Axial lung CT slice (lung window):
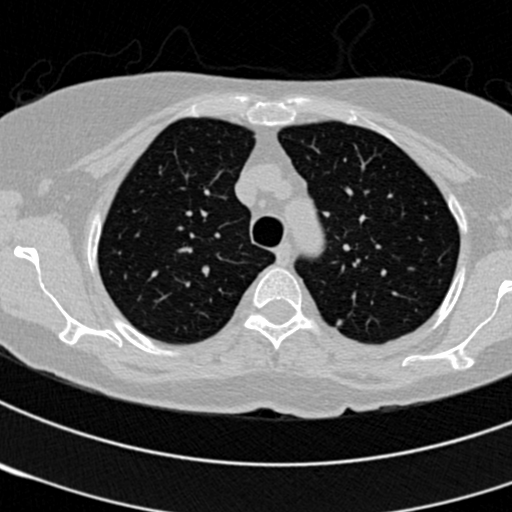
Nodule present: yes
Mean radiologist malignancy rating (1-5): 2.5